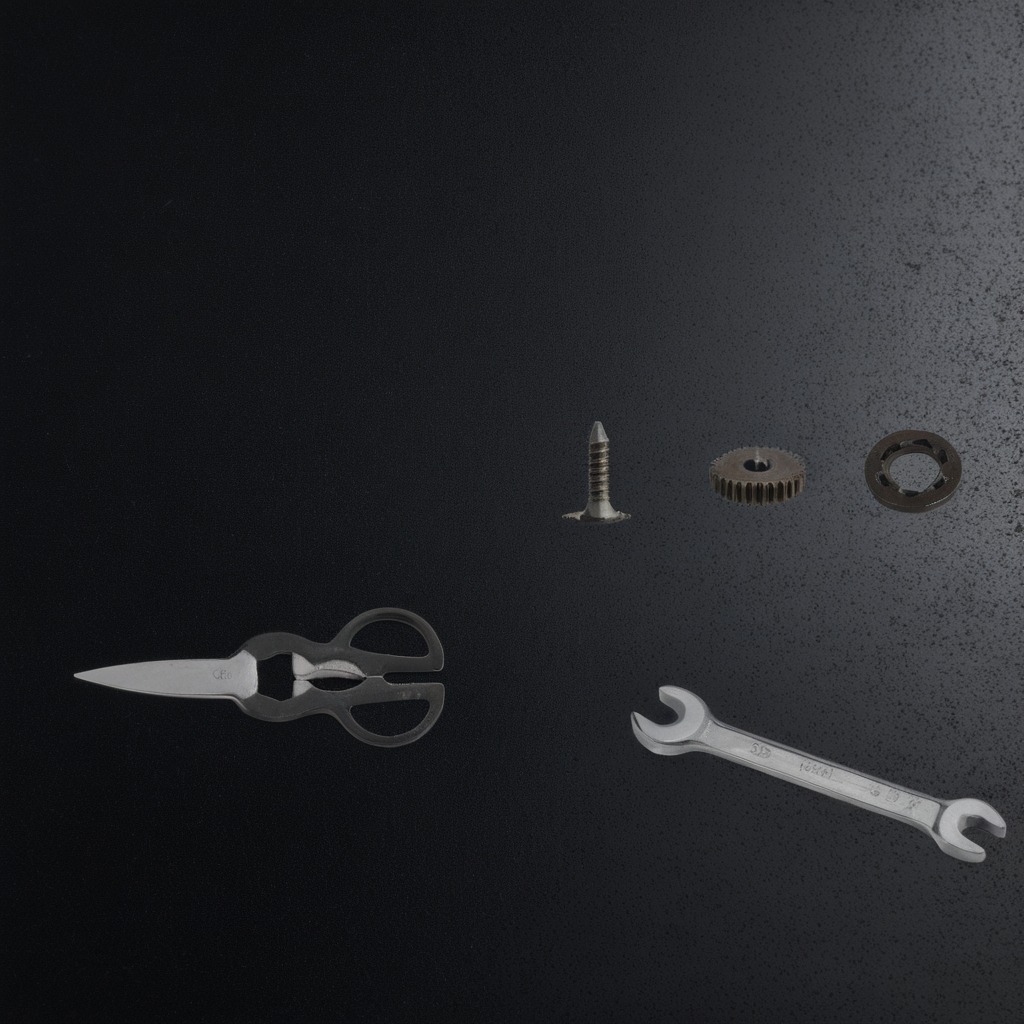
A gear with teeth, a washer, a screw, scissors, and a wrench are lying on the granite tabletop.